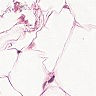
Metastatic tissue present: no